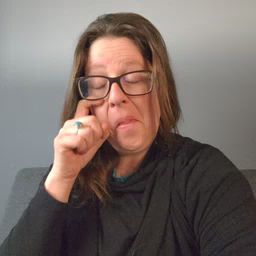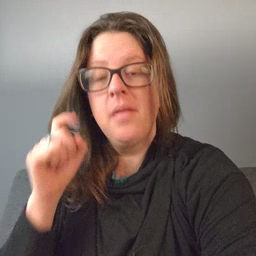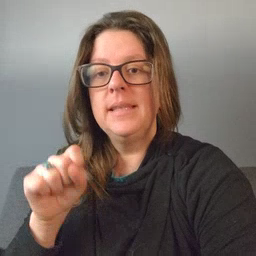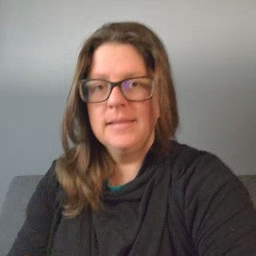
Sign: yes